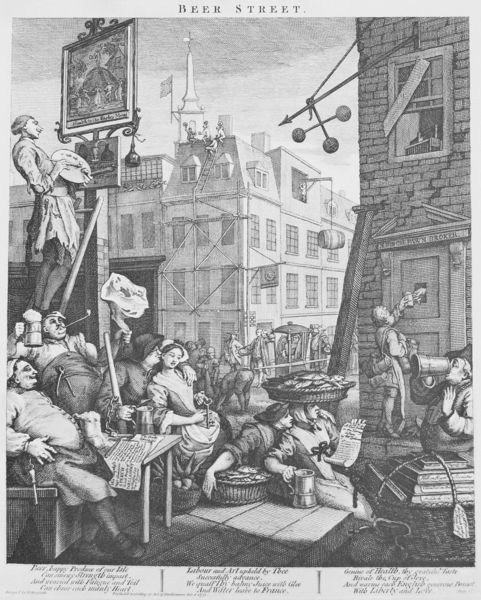
Titel: Beer Street (Third State)
Künstler: William Hogarth
Schlagwörter: weiß, frauen, menschen, stadt, fenster, männer, schwarz, straße, tisch, tür, zeichnung, dach, gebäude, haus, gelage, bild, häuser, paar, england, handel, turm, krug, schrift, bücher, türen, fahne, dächer, graphik, markt, treiben, leiter, maler, staffelei, korb, bauch, knöpfe, gerüst, verkauf, spott, druck, schwarz weiß, stich, künstler, text, bier, kugeln, fisch, marktplatz, trinker, wirtshaus, gesund, post, beer, brauerei, prall, hogarth, briefträger, ginstreet, beer street, bierstraße, gin, ierlane, beerlane, ginlane, wohgenährt